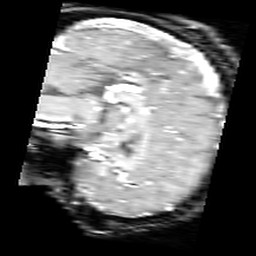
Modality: inplaneT1
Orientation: sagittal
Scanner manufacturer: ge
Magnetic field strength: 3 T
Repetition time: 0.2 s
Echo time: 0.0036 s